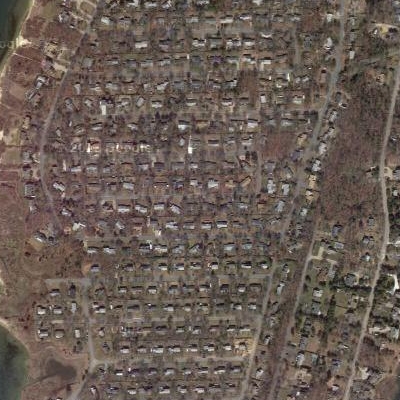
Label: fResident